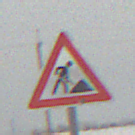
Verkehrszeichen: Arbeitsstelle
Umgebung: Outdoor, Nature
Tageszeit: MorningAfternoon
Wetter: Overcast
Licht: Natural
Jahreszeit: Winter
Kontrast: LowContrast